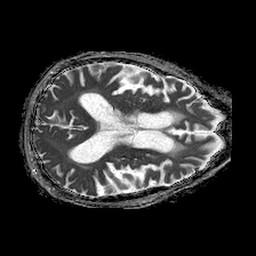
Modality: ADC
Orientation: axial
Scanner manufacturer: philips
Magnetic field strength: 1.5 T
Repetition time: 4.6 s
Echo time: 0.08631 s